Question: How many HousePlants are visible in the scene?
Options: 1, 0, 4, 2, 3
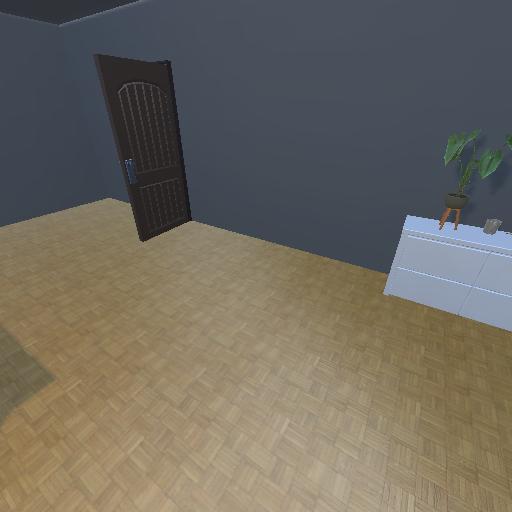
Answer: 1